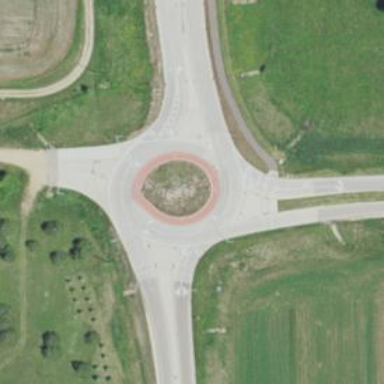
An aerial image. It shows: Tertiary road leading to roundabout junction.